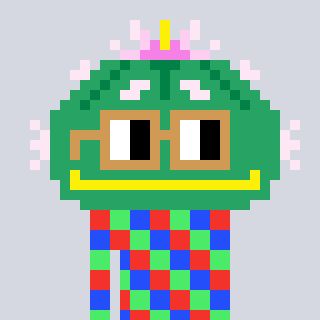
a pixel art character with square brown glasses, a peyote-shaped head and a grayscale-colored body on a cool background